Question: I have a rich:dataTable and a rich:dataScroller. When I click on the datascroller, my dataTable does not refresh automatically to show the correct page. If, however, I press the refresh button the dataTable shows the correct page.
What am I doing wrong?
Here is my code:
'''
<rich:dataTable id="applicantsTable"
binding="#{applicantListManBean.applicantsDataTable}"
value="#{applicantListManBean.applicantsList}" var="applicant"
rows="10" width="650">
<h:column>
<f:facet name="header">
<h:outputText value="Name" />
</f:facet>
<h:outputText value="#{applicant.name}" />
</h:column>
<h:column>
<f:facet name="header">
<h:outputText value="Email" />
</f:facet>
<h:outputText value="#{applicant.email}" />
</h:column>
<h:column>
<f:facet name="header">
<h:outputText value="Action" />
</f:facet>
<h:commandLink action="#{applicantListManBean.showApplicantProducts}"
rendered="true">
<h:graphicImage value="/images/icons/view.png" width="15" height="15"
alt="view" />
<f:setPropertyActionListener
target="#{applicantListManBean.tempApplicant}" value="#{applicant}" />
</h:commandLink>
<h:commandLink action="#{applicantListManBean.deleteApplicant}"
rendered="true">
<h:graphicImage value="/images/icons/delete.png" width="15"
height="15" alt="view" />
<f:setPropertyActionListener
target="#{applicantListManBean.tempApplicant}" value="#{applicant}" />
</h:commandLink>
</h:column>
</rich:dataTable>
<rich:datascroller id="applicantsScroller" for="applicantsTable"
reRender="sc1" maxPages="7" page="#{applicantListManBean.scrollerPage}" />
'''
UPDATE: Javascript error attached:

<URL>
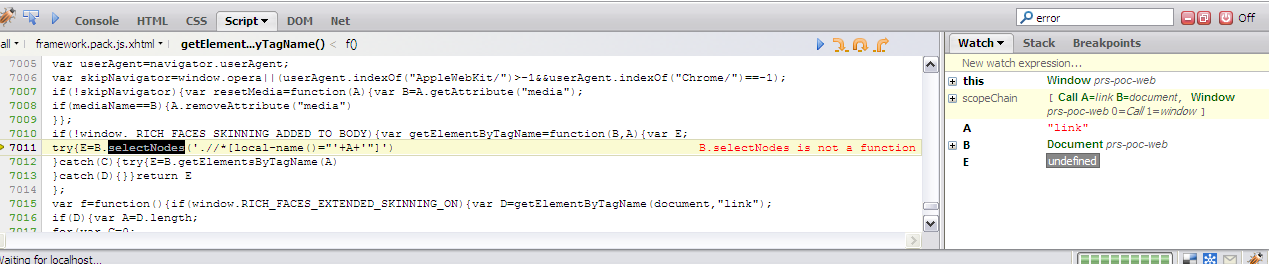
Answer: The problem is the h:commandLink. It somehow creates problems for the rich:datatable. Use a4j:commandLink or s:link (if you use Jboss Seam) instead.